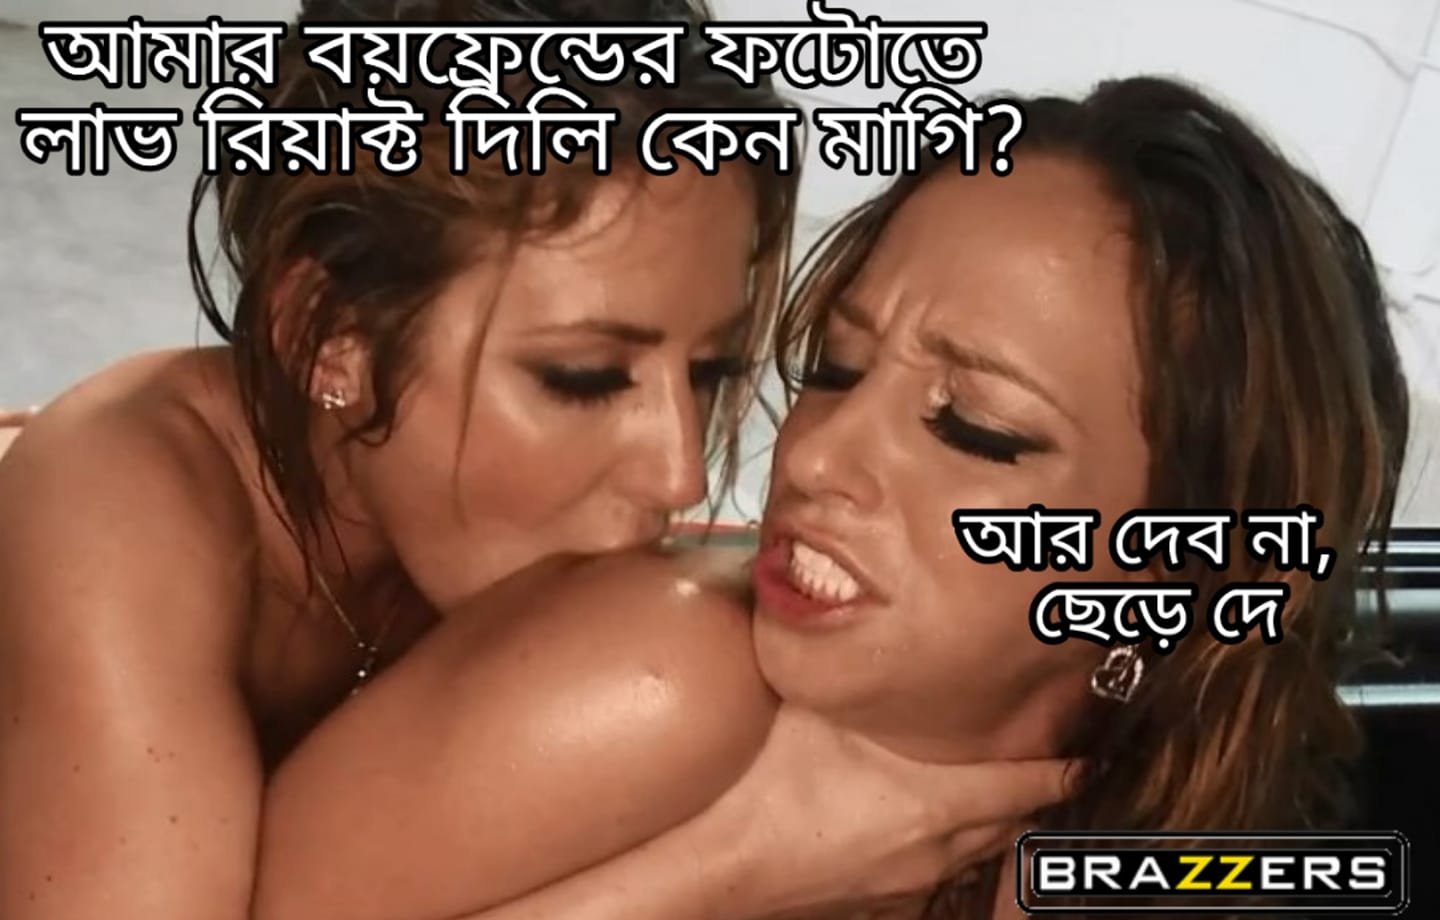
Caption: আমার বয়ফ্রেন্ডের ফটোতে লাভ রিয়াক্ট দিলি কেন মাগি ?     আর দেব না, ছেড়ে দে
Label: hate